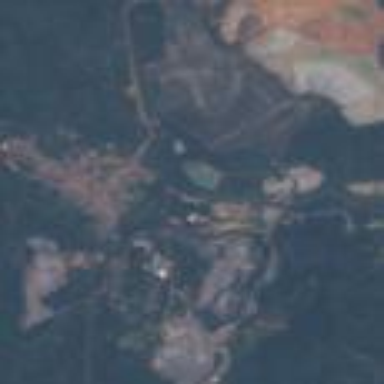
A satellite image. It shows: Quarry area.